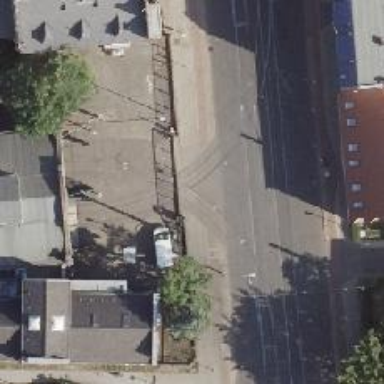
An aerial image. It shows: Railway crossing.